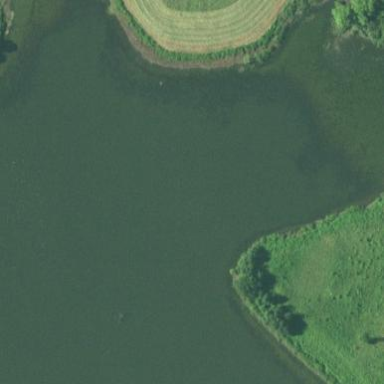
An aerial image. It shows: Reservoir area.